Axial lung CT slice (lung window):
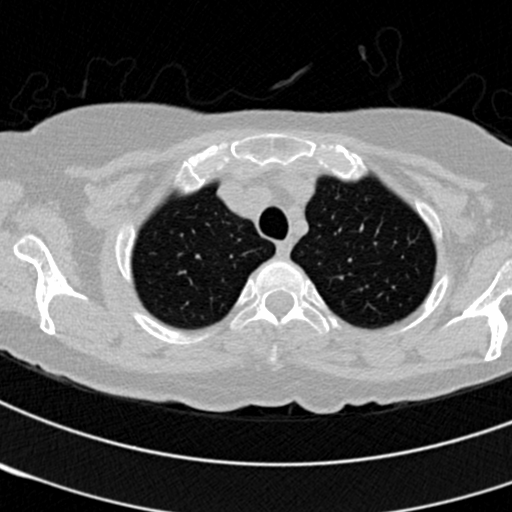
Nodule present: no